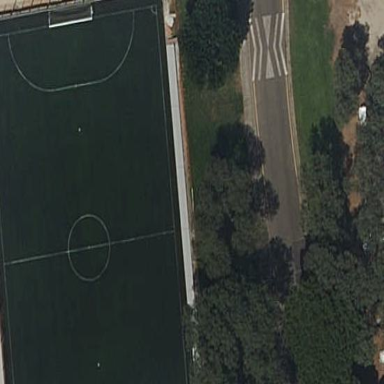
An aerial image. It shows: Futsal pitch for leisure and sports activities.